Aerial crown-view tile of a tropical tree (Barro Colorado Island, Panama), acquired 20250616:
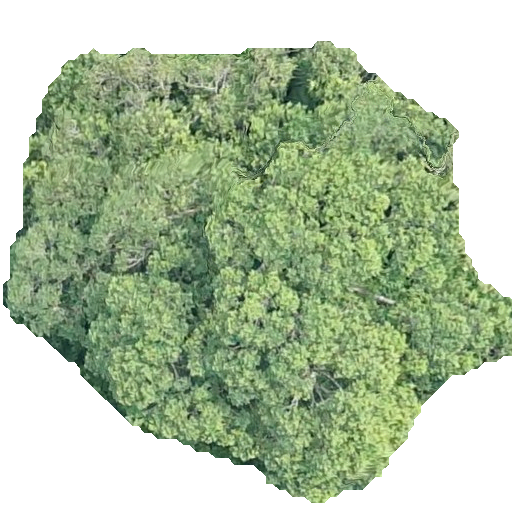
Species: Calophyllum longifolium
GBIF accepted scientific name: Calophyllum longifolium
Crown area: 241.955 m²